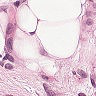
Metastatic tissue present: yes